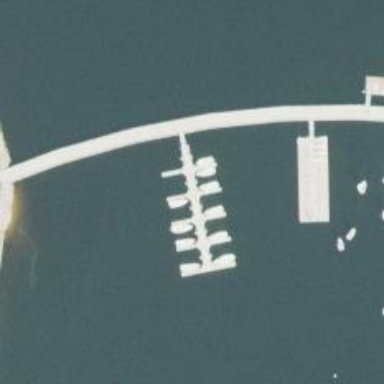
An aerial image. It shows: Man-made pier.